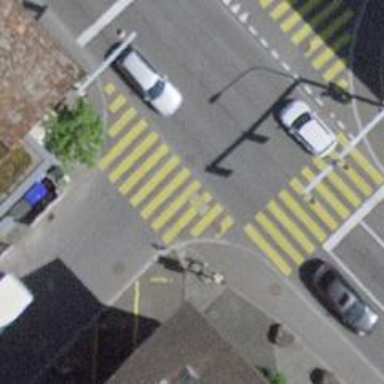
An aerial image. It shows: Footway crossing with zebra pattern on sett surface.